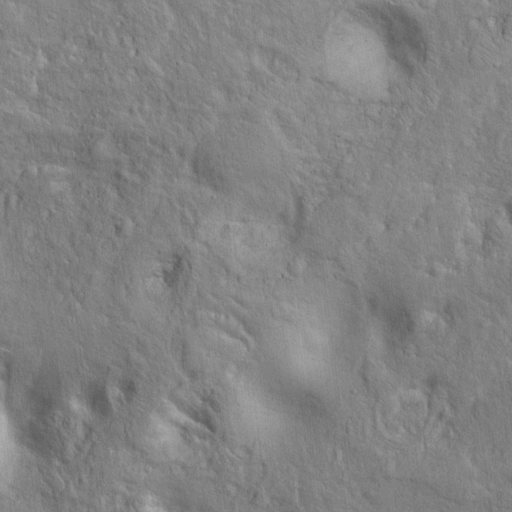
Classes present: Background, Cone